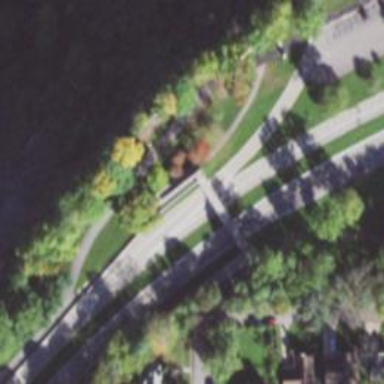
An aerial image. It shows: Bridge for cycleway.